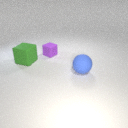
small purple rubber cube behind large green rubber cube